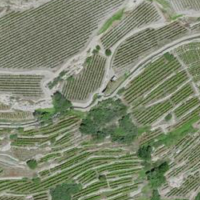
EUNIS habitat code: 40
Species observed at this site:
Sedum album